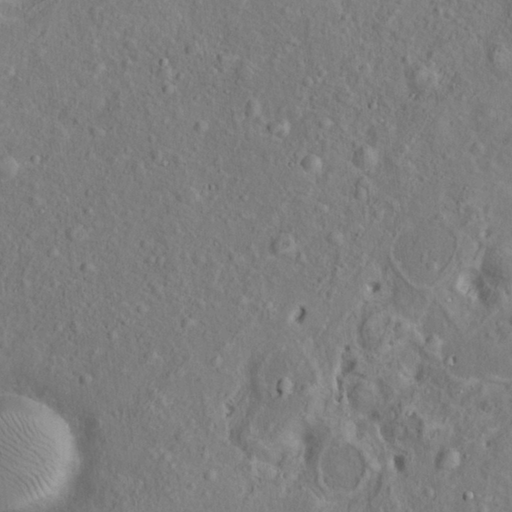
Classes present: Background, Cone